Field crop: maize
Growth stage: 2
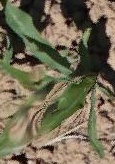
Species: maize